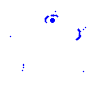
Particle: pion